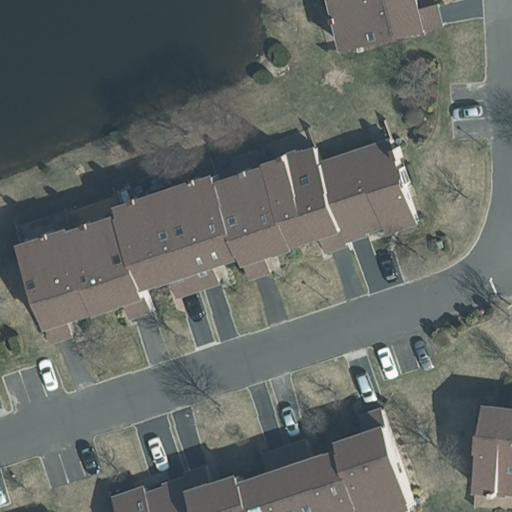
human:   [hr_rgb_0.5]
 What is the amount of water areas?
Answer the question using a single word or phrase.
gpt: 1

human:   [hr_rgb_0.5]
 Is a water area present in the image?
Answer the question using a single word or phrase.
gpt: yes

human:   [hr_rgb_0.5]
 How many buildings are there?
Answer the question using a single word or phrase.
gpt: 4

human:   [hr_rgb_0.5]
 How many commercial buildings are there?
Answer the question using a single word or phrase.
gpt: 0

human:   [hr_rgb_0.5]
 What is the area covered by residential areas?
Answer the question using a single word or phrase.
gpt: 10632m2

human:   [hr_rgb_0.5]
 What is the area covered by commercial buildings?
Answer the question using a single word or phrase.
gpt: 0m2

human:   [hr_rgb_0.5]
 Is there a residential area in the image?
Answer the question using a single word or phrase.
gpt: yes

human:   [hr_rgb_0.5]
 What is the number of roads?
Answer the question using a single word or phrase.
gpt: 2

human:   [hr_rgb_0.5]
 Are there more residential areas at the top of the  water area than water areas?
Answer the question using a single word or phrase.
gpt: no

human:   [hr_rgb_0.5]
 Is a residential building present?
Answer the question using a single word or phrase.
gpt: yes

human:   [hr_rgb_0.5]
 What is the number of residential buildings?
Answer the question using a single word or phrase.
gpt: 4

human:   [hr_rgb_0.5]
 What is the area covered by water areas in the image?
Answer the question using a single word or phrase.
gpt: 1050m2

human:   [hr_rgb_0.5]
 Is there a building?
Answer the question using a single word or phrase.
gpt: yes

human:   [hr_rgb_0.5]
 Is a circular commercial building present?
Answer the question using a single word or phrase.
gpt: no

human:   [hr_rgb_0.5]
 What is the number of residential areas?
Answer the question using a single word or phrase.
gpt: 1

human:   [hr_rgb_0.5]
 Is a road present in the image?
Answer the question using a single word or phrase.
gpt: yes

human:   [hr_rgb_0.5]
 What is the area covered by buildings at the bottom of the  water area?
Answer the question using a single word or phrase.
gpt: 2152m2

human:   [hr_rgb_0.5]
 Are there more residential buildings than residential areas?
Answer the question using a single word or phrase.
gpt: yes

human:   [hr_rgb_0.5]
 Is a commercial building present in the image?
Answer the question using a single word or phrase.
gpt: no

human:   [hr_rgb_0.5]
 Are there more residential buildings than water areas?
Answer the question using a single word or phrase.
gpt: yes

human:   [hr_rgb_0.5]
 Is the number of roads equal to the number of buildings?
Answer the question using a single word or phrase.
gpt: no

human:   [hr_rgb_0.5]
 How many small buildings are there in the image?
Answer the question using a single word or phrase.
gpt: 1

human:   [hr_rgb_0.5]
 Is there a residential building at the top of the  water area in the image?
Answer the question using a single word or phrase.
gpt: yes

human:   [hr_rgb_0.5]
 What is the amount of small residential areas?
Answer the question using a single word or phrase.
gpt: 0

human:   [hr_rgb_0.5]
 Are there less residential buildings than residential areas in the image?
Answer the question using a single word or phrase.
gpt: no

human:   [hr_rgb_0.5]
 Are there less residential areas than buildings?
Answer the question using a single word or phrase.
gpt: yes

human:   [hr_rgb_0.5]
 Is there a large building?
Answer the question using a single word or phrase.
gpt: yes

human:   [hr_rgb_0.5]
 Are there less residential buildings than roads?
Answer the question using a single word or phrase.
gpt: no

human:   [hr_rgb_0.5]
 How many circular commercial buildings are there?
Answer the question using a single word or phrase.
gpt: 0

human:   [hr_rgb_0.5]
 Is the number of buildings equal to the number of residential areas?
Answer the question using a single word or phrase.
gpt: no

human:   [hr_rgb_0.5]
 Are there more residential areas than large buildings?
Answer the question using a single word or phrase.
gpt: no

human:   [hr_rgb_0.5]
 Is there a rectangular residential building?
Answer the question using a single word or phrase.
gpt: yes

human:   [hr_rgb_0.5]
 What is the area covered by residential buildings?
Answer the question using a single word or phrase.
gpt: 2316m2

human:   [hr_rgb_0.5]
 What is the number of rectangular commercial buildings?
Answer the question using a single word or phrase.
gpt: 0

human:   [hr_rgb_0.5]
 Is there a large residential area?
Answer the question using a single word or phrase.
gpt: yes

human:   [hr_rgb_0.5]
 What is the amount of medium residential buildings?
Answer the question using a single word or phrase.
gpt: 1

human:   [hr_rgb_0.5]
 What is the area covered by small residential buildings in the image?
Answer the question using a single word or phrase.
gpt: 95m2

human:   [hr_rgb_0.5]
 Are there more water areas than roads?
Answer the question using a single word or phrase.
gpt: no

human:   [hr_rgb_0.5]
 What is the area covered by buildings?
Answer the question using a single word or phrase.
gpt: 2316m2

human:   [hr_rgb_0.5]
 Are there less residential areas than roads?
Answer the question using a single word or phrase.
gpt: yes

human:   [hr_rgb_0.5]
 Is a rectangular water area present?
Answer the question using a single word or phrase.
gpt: no

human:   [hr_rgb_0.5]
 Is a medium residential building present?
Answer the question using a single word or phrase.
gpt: yes

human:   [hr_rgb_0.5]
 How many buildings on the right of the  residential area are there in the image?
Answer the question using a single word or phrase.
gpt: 2

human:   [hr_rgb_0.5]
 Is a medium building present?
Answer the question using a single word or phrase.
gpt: yes

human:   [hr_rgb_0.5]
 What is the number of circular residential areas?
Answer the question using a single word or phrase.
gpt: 0

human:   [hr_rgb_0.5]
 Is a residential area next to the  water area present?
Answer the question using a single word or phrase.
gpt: yes

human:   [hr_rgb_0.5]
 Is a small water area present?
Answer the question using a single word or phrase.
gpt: no

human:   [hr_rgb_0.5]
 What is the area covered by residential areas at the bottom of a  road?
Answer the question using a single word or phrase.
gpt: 0m2

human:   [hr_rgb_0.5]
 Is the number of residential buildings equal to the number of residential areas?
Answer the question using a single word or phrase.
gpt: no

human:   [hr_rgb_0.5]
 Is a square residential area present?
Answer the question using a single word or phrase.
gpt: no

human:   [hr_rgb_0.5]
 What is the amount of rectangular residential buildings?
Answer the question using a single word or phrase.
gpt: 2

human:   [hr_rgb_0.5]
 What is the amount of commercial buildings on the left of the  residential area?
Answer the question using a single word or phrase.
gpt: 0

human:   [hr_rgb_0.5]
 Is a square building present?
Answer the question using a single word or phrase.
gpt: no

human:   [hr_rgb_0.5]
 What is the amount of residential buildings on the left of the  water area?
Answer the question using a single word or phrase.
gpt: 0

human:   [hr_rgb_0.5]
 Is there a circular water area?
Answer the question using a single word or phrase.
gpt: no

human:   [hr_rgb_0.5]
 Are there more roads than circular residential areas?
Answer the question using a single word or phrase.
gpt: yes

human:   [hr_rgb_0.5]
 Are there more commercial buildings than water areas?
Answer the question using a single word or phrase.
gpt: no

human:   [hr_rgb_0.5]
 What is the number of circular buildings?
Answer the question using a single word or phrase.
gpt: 0

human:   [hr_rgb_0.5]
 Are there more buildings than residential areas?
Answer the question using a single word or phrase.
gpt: yes

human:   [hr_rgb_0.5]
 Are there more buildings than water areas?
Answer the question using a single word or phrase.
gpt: yes

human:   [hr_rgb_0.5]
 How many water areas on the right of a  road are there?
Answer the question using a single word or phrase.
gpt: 0

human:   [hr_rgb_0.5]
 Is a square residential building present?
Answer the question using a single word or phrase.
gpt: no

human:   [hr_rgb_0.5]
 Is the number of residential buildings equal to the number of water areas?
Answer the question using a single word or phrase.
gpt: no

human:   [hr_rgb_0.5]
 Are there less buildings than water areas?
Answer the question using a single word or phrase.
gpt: no